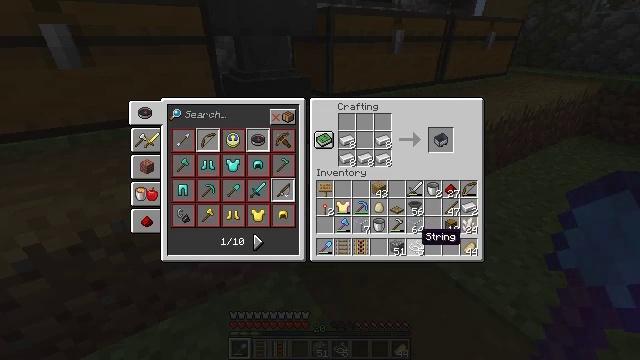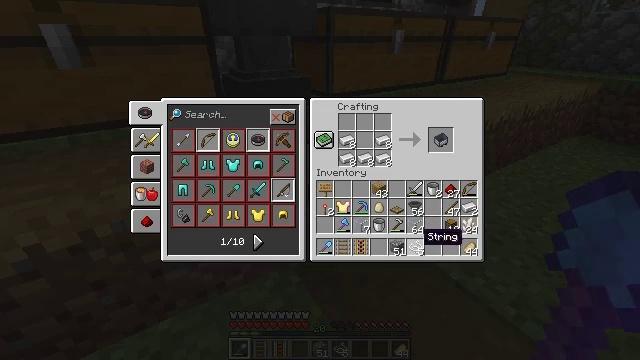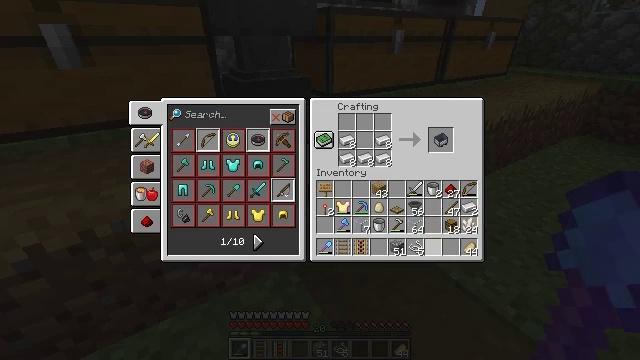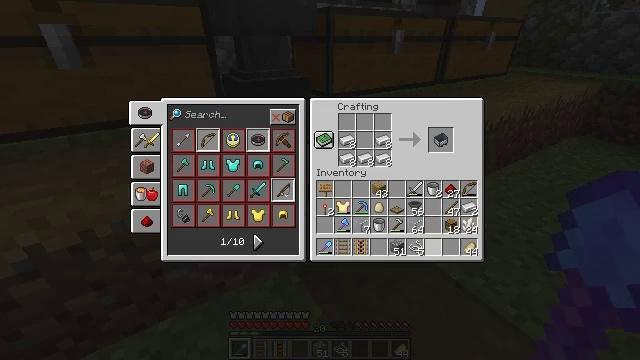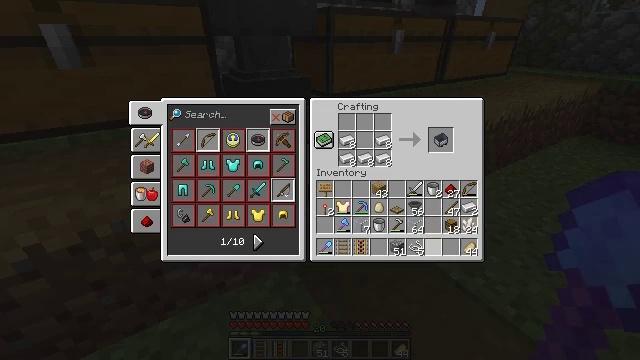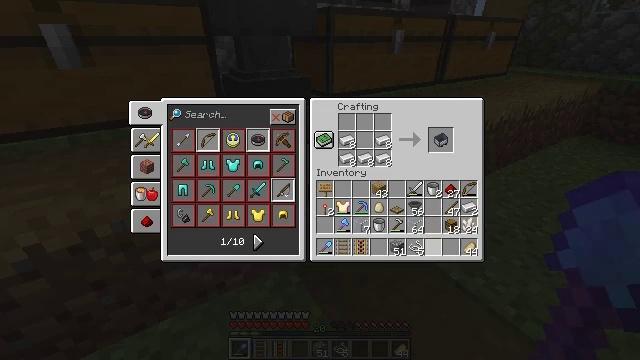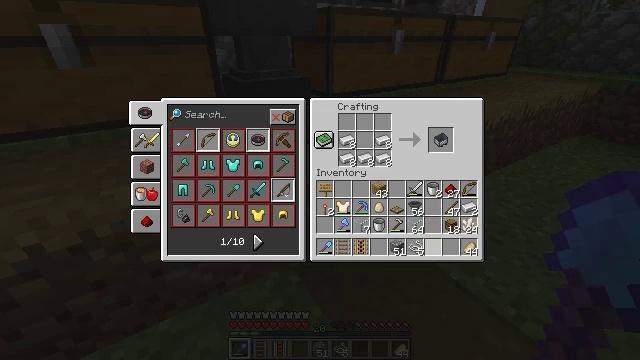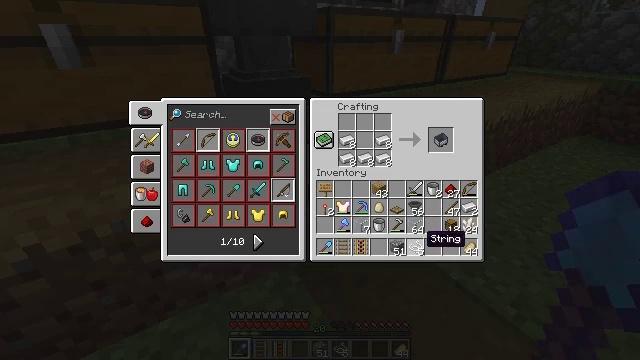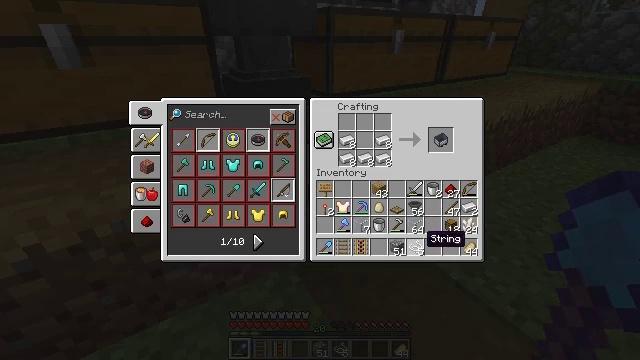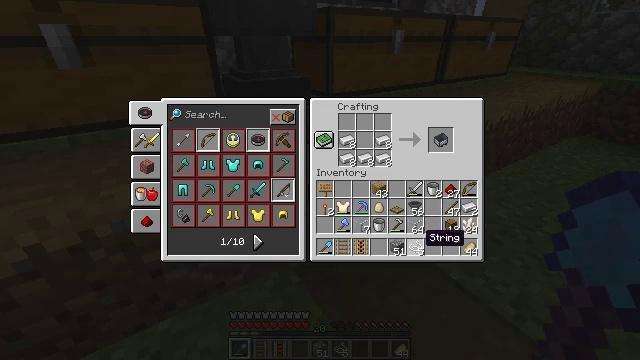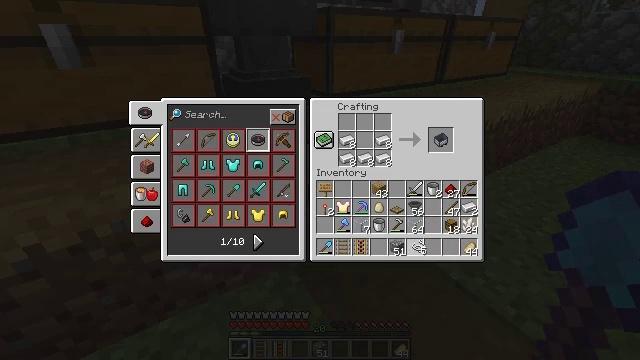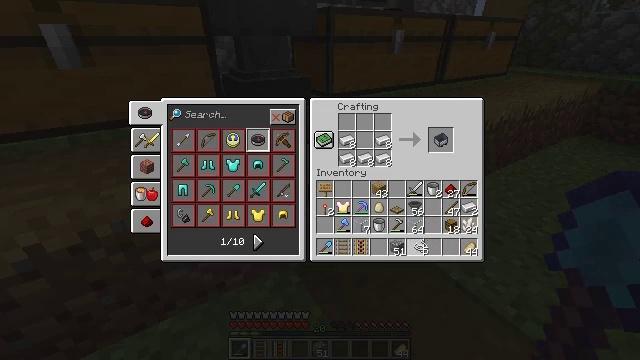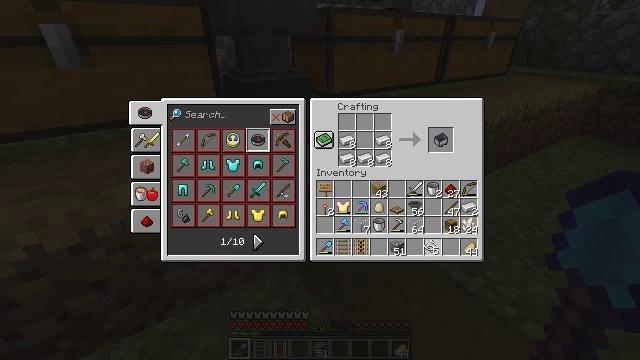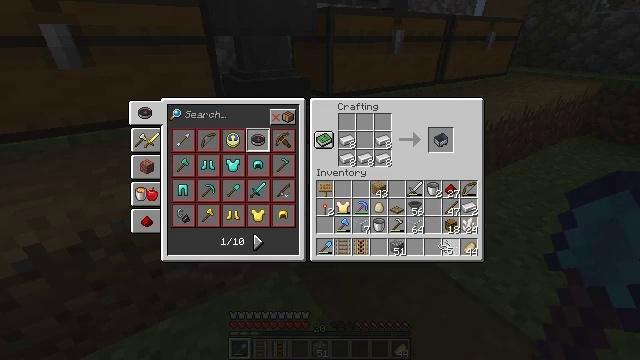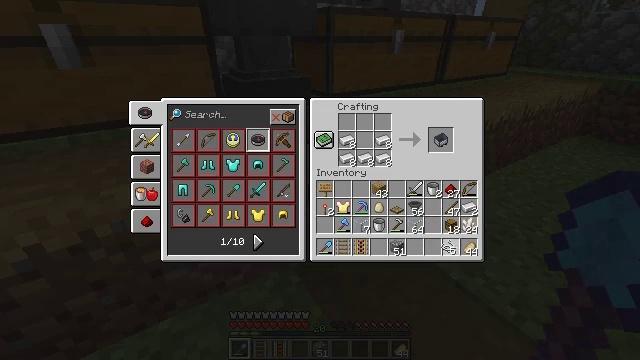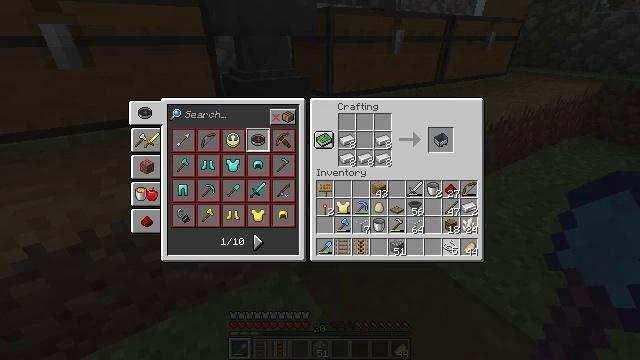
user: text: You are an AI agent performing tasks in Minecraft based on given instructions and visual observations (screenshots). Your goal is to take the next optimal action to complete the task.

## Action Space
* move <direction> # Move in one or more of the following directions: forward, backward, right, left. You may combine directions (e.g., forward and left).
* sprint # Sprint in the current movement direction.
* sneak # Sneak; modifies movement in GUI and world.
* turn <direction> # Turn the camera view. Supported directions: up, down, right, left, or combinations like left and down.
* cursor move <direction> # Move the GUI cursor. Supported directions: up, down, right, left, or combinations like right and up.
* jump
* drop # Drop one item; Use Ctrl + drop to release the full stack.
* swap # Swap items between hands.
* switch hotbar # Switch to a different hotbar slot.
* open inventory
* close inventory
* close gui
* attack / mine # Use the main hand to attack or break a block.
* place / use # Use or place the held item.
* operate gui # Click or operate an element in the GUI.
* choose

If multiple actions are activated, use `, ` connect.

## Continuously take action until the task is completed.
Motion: motion action
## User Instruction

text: Open the crafting table and craft a minecart with iron ingots.
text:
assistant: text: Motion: no_op
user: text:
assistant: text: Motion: cursor move right
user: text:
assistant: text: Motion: no_op
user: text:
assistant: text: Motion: no_op
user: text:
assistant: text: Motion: no_op
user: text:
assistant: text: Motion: no_op
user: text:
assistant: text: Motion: no_op
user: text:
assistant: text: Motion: no_op
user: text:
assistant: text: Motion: no_op
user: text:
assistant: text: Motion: operate gui
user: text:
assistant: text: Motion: operate gui
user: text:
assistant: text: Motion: cursor move right, operate gui
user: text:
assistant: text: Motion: cursor move right
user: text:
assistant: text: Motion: no_op
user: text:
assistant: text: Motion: no_op
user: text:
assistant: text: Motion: no_op
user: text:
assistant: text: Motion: no_op
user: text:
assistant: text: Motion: no_op
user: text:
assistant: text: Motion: no_op
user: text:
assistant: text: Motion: operate gui
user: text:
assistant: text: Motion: operate gui
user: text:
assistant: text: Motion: operate gui
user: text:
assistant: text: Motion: no_op
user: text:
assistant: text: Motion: cursor move left
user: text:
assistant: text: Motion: cursor move left and up
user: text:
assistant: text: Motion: cursor move left
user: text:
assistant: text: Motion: no_op
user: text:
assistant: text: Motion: no_op
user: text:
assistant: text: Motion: no_op
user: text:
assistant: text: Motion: no_op